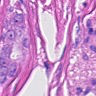
Metastatic tissue present: yes